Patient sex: F
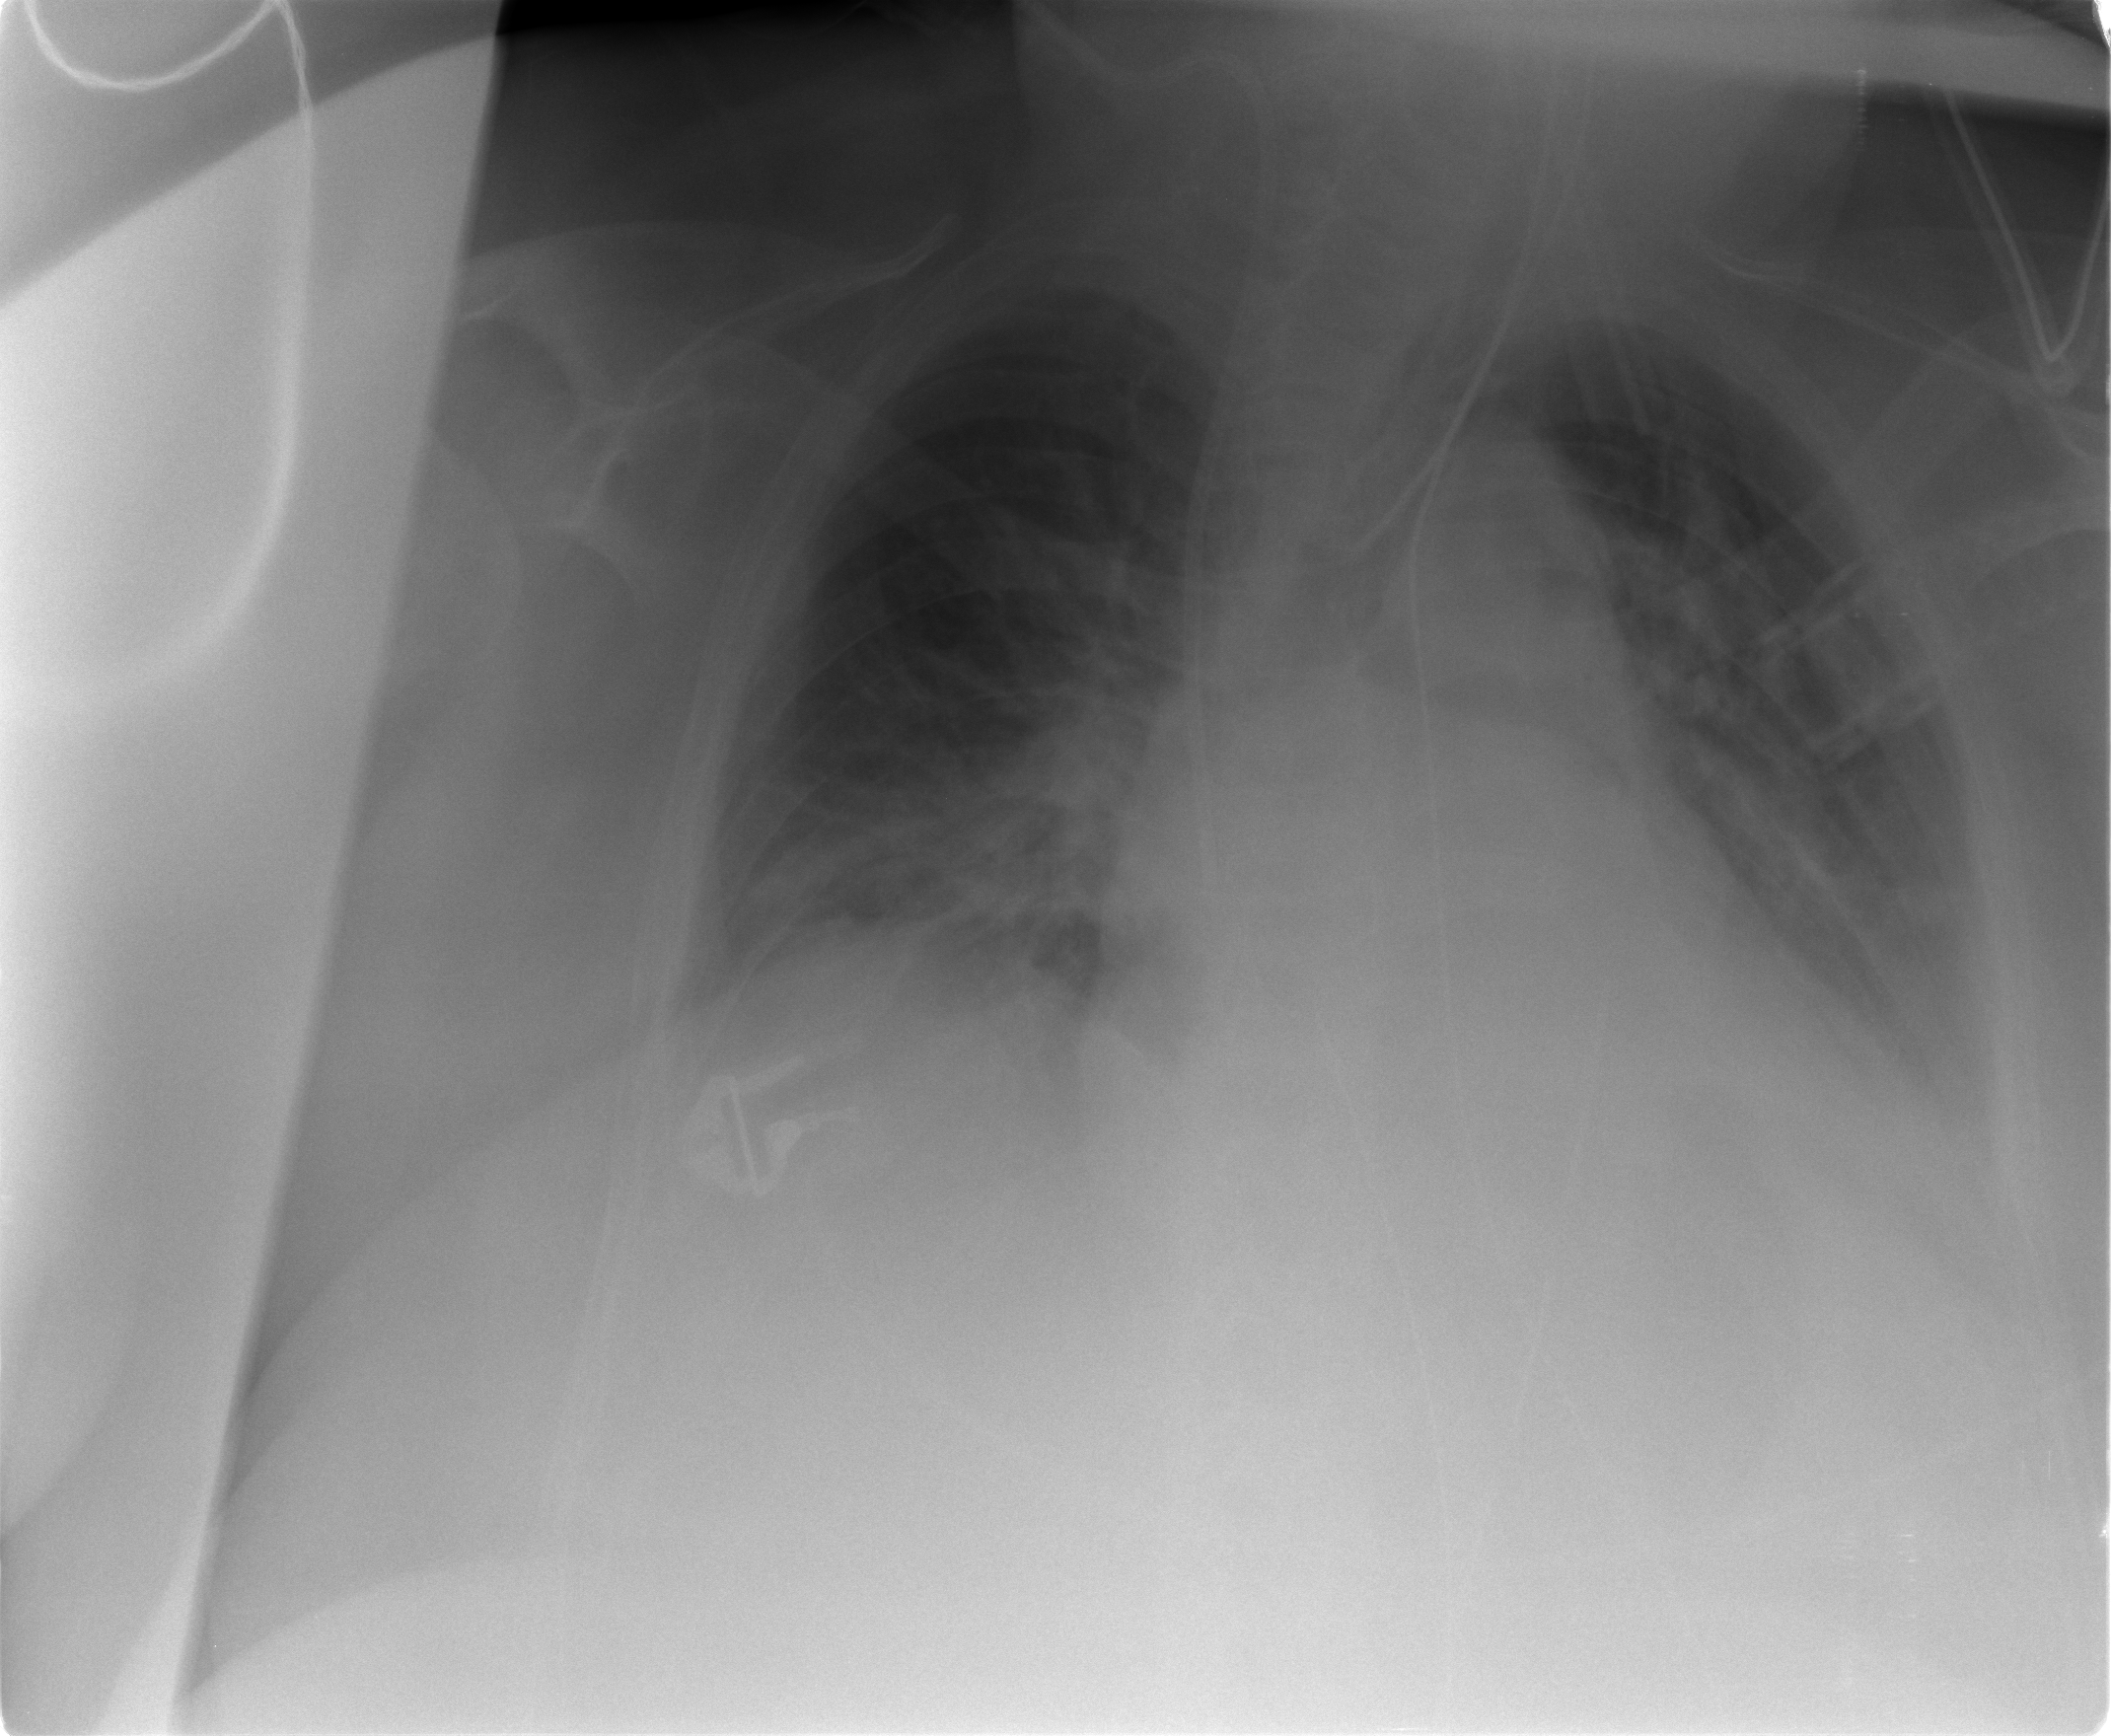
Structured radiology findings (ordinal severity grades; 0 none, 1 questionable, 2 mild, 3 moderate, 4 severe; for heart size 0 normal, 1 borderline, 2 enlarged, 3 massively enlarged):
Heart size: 2
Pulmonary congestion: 2
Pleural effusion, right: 1
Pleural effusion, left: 0
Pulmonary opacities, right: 2
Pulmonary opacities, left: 0
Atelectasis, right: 2
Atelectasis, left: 2